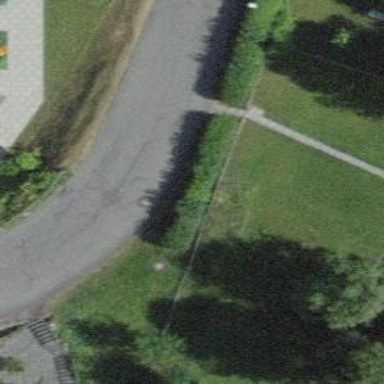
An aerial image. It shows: Hedge acting as barrier.